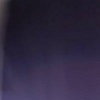
Label: space